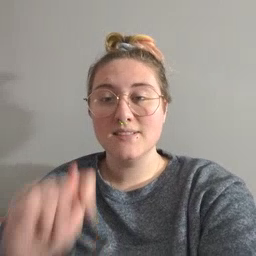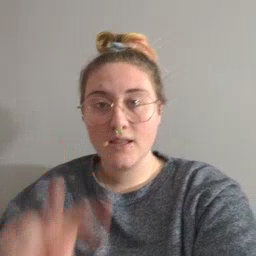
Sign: TV